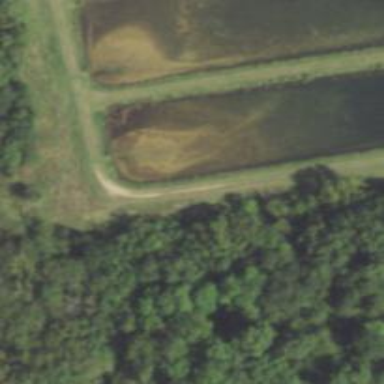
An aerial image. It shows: Reservoir.